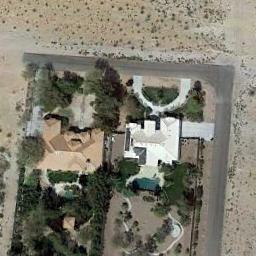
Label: sparse_residential